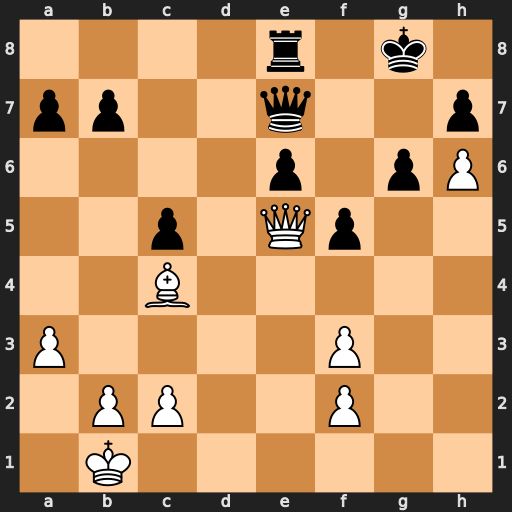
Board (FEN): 4r1k1/pp2q2p/4p1pP/2p1Qp2/2B5/P4P2/1PP2P2/1K6
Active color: w
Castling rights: -
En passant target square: -
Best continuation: Bxe6+ Qxe6 Qg7#